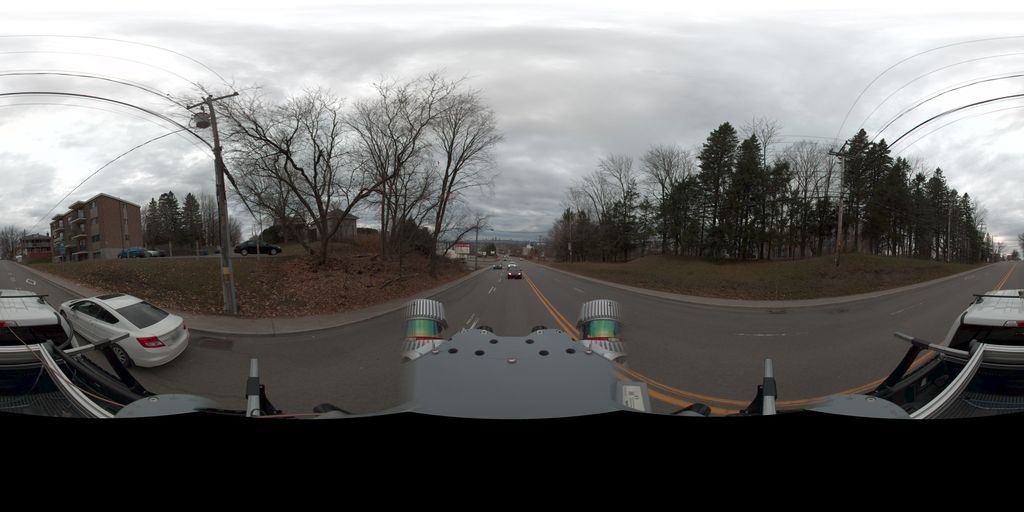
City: quebec_city